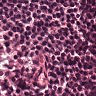
Metastatic tissue present: no